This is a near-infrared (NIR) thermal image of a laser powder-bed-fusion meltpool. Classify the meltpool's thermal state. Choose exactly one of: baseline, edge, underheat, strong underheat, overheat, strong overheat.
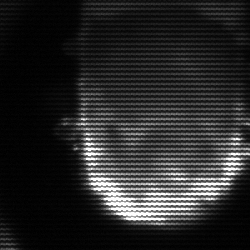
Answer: baseline